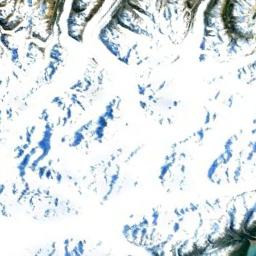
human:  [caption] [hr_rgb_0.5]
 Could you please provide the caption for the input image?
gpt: A snow-covered mountain covered in large areas .

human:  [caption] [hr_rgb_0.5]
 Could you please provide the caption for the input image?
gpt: The snowberg is covered with snow .

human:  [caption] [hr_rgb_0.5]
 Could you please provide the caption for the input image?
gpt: The snow berg is consist of bare land and white snow .

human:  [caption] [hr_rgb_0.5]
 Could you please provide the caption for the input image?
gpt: The snowberg is covered with glaciers .

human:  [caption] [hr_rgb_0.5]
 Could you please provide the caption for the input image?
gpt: There are full of snow on the snowberg .